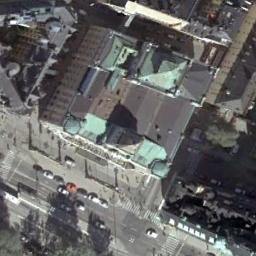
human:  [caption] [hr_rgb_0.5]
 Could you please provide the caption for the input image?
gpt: This is a church and there is a road outside .

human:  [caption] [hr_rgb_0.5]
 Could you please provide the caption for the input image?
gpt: A turquoise diamond-shaped roofed church surrounded by trees and parked vehicles .

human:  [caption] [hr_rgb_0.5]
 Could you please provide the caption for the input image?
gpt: The church is next to a road with many cars .

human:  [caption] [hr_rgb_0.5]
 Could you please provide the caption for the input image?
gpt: The church with two green towers is surrounded by other buildings and some roads .

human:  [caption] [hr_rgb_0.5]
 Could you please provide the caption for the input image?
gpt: There are many cars on the road near the church .